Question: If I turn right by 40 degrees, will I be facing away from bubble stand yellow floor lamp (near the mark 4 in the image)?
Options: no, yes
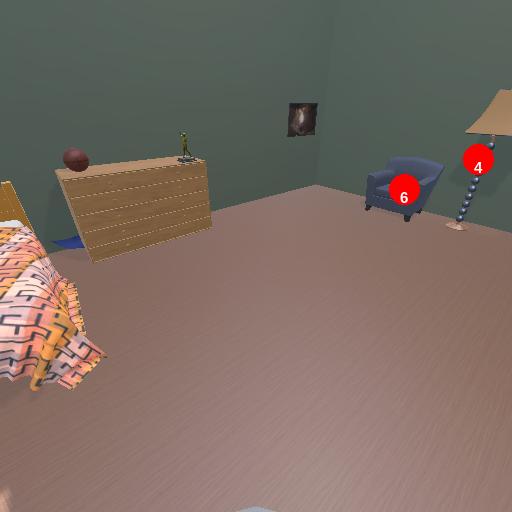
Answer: no